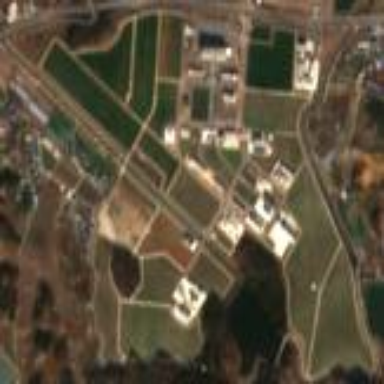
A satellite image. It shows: Research institute.